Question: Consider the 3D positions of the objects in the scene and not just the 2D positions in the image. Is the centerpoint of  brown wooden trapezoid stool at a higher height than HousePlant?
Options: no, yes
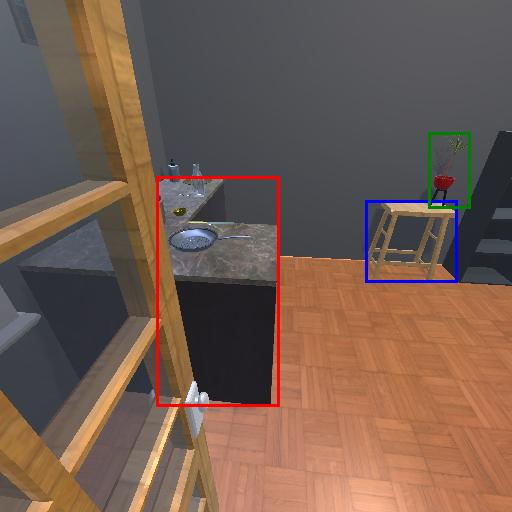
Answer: no